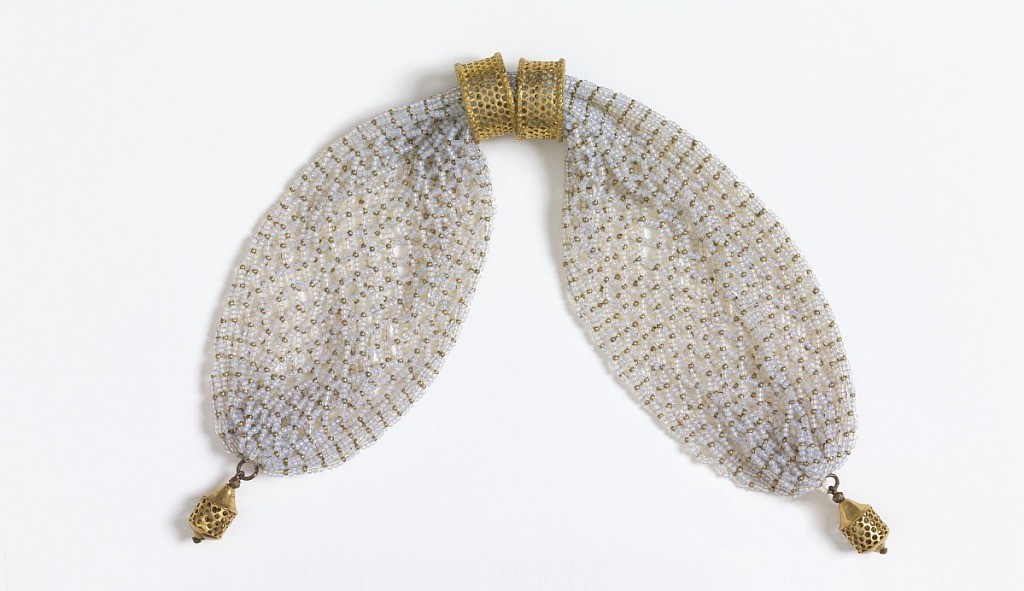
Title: Miser's purse
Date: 1830–60
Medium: silk, glass beads, metal Technique: bead-linked mesh
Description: Strings of tiny opalescent beads form a network of mesh.  A gold bead is centered at each intersection of the mesh.  Two honeycombed gold rings control side opening; two gold drops, also honeycombed, are at each end.